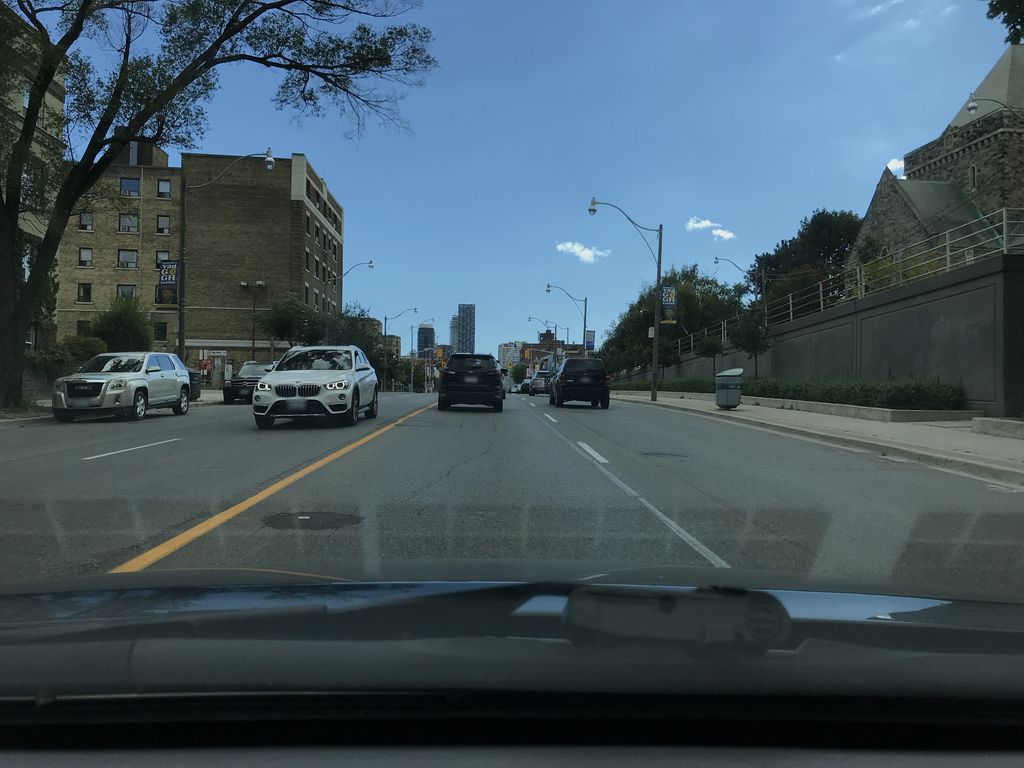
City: toronto